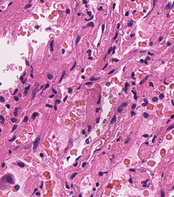
Tumor epithelial tissue: no
Tumor-associated stroma tissue: no
Normal tissue: yes